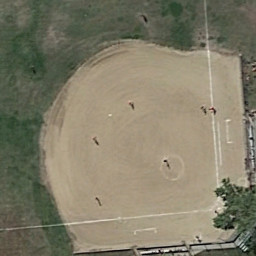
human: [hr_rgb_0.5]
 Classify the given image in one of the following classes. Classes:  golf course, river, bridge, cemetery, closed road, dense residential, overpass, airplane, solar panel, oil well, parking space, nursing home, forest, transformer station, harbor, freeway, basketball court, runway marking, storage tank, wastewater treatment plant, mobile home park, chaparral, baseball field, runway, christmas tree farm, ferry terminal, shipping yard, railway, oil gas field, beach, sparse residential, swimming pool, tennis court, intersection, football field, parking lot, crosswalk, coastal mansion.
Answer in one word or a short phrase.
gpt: baseball field